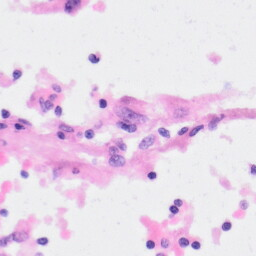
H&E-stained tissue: Kidney